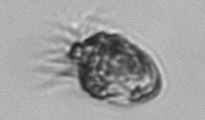
Label: Strombidium_tintinnodes